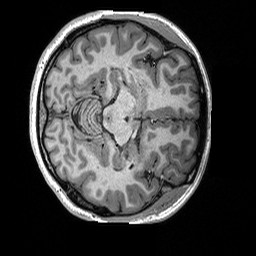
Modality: T1w
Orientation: axial
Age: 27
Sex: female
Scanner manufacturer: siemens
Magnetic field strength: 3 T
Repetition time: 2.3 s
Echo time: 0.00294 s